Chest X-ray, PA view. Patient: 68 years old, sex F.
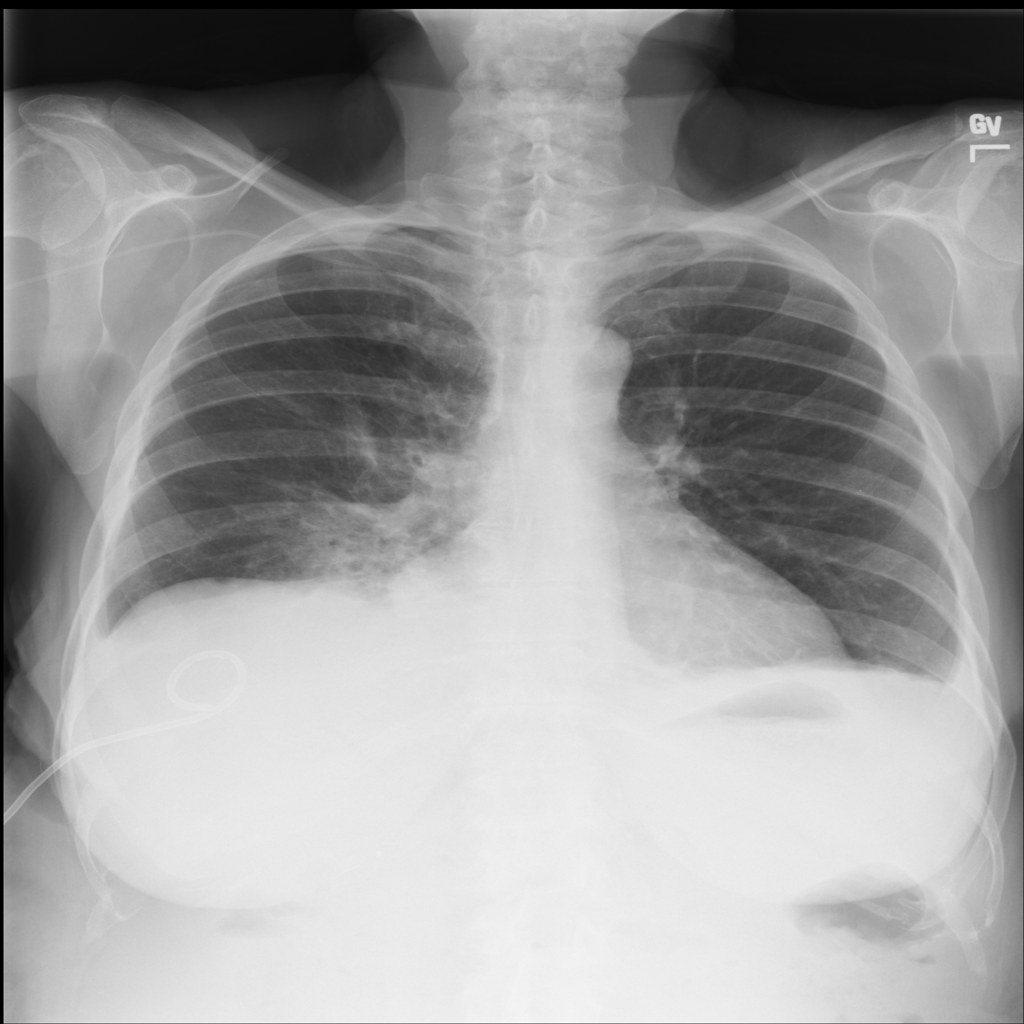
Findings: Atelectasis, Effusion, Pneumothorax